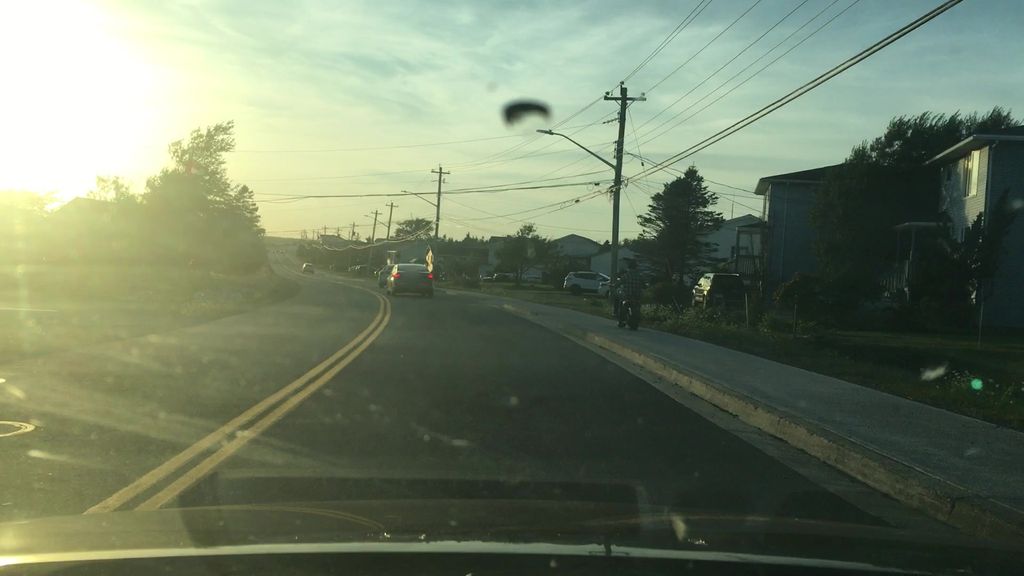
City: halifax